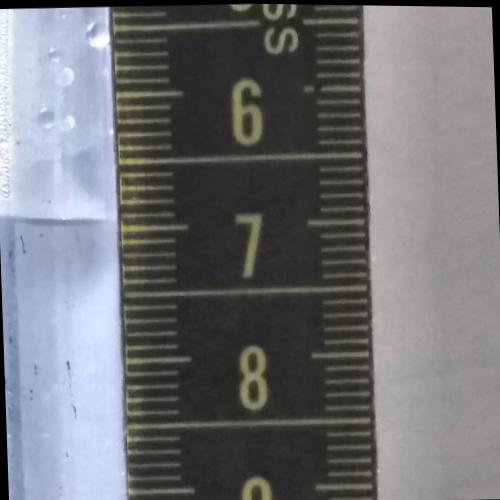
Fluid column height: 6.9 cm